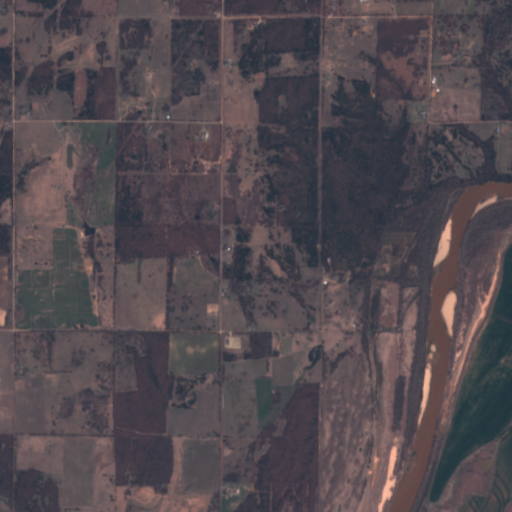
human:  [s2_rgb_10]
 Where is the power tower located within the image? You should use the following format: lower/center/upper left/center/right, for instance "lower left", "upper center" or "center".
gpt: The power tower is located in the upper center of the image.
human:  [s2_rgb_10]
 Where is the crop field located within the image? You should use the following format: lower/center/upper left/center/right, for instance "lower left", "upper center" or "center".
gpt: There is no crop field in the image.